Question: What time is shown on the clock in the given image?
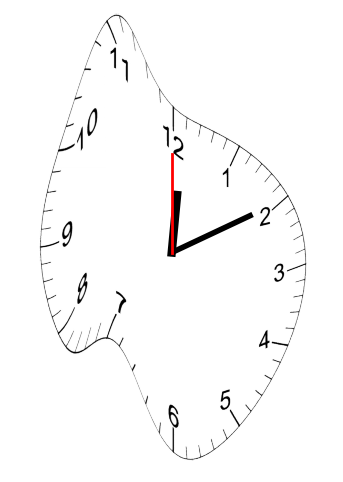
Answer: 12:10:00